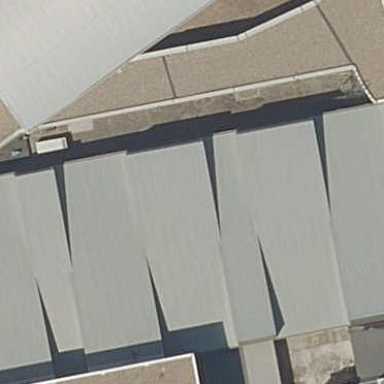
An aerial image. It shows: University building with white skillion metal roof oriented across.